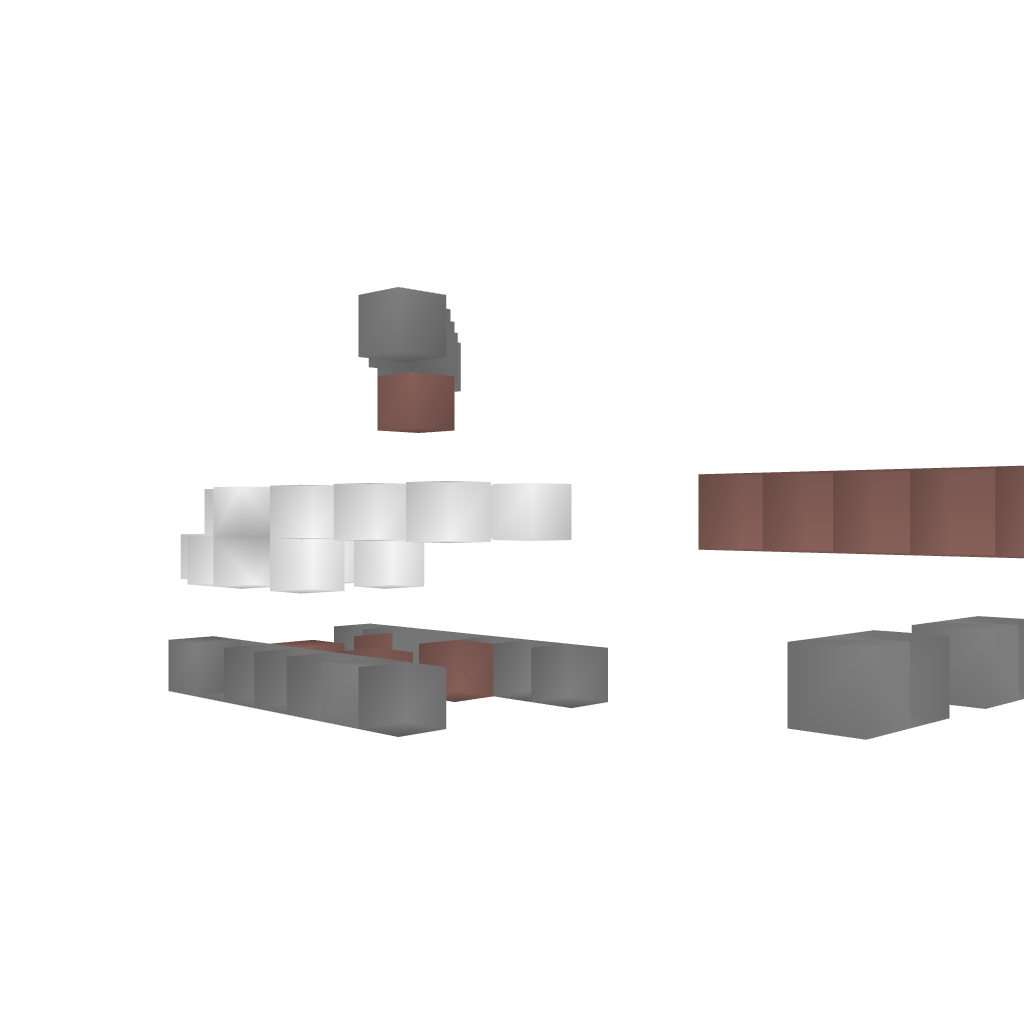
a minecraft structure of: Bell 206B Jetranger Helicopter bad low quality